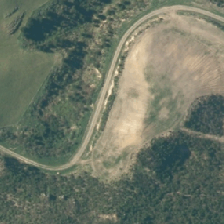
Land cover: harvested_forest